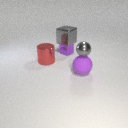
small purple metal cube to the right of large red metal cylinder